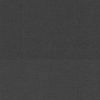
Label: dusty